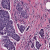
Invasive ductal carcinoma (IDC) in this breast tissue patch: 1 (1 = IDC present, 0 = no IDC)